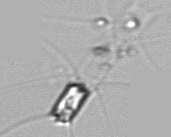
Label: Chaetoceros_didymus